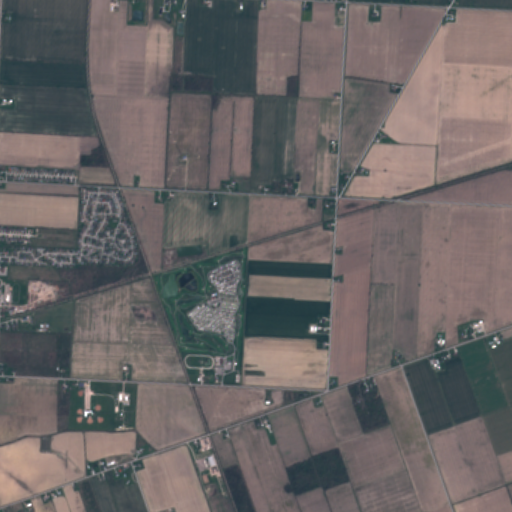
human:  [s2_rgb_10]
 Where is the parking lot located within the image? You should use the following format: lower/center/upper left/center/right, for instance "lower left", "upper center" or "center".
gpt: The parking lot is located in the center of the image.
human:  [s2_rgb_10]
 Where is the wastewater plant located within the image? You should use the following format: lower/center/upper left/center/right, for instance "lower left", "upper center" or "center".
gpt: The wastewater plant is located in the center of the image.
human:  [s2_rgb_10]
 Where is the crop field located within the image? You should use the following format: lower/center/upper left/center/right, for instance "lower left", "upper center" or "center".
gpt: There is no crop field in the image.